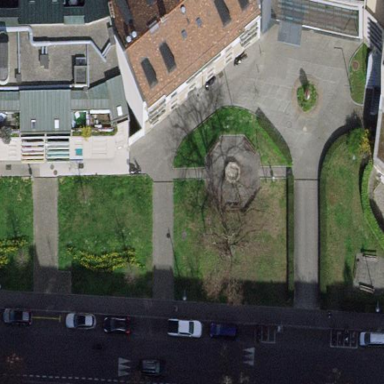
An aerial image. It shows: Park.